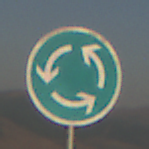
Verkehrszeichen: Kreisverkehr
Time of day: SunriseSunset
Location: Outdoor (Nature)
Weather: Clear
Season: NotSpecified
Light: Natural